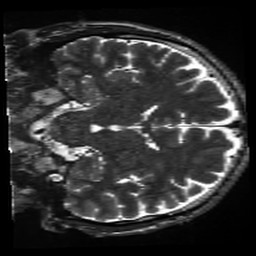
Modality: inplaneT2
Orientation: coronal
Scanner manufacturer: siemens
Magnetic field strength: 3 T
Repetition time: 11 s
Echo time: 0.059 s